Field crop: maize
Growth stage: 2
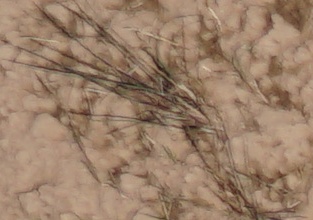
Species: lolium